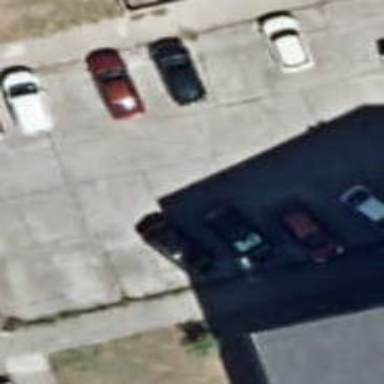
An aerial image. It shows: Paved parking surface with parking spaces.